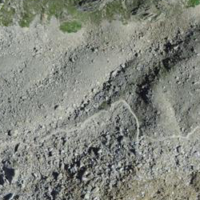
EUNIS habitat code: 48
Species observed at this site:
Silene acaulis